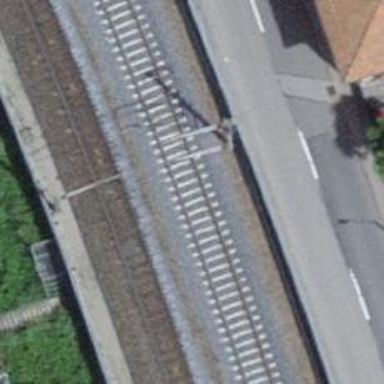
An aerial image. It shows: Single railway track with electrified contact line.